Chest X-ray:
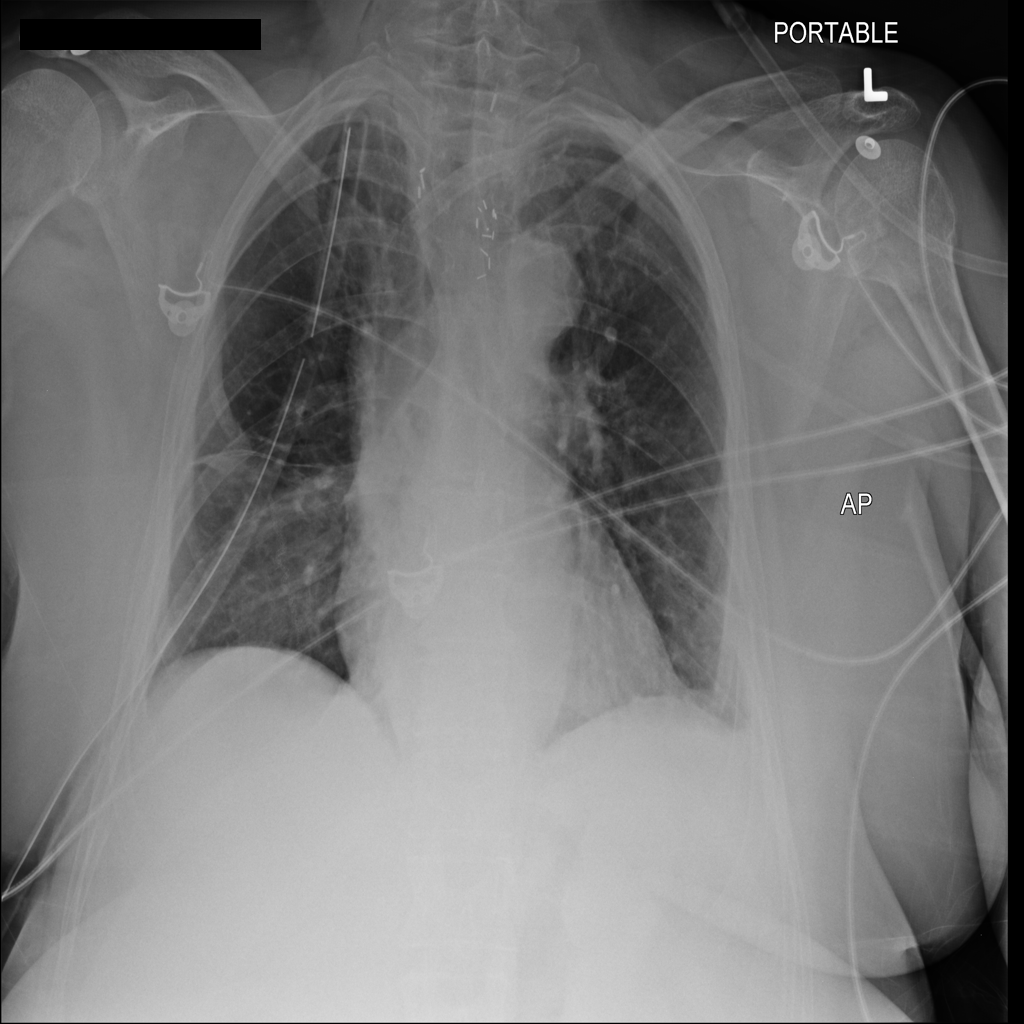
Findings: Consolidation, Pleural Thickening
No abnormal finding: no